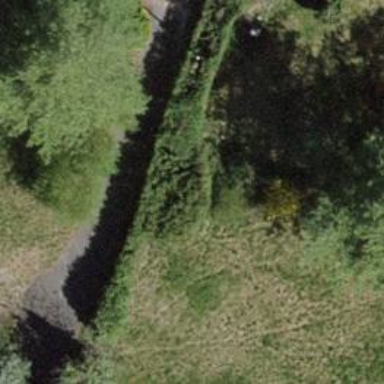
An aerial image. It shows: Hedge barrier.